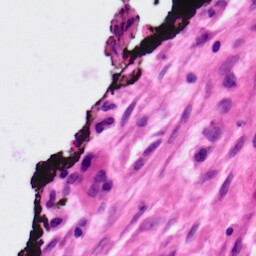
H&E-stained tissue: Ovarian